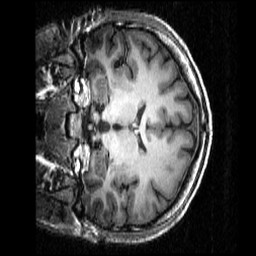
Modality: T1w
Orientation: coronal
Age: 23
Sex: male